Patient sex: M
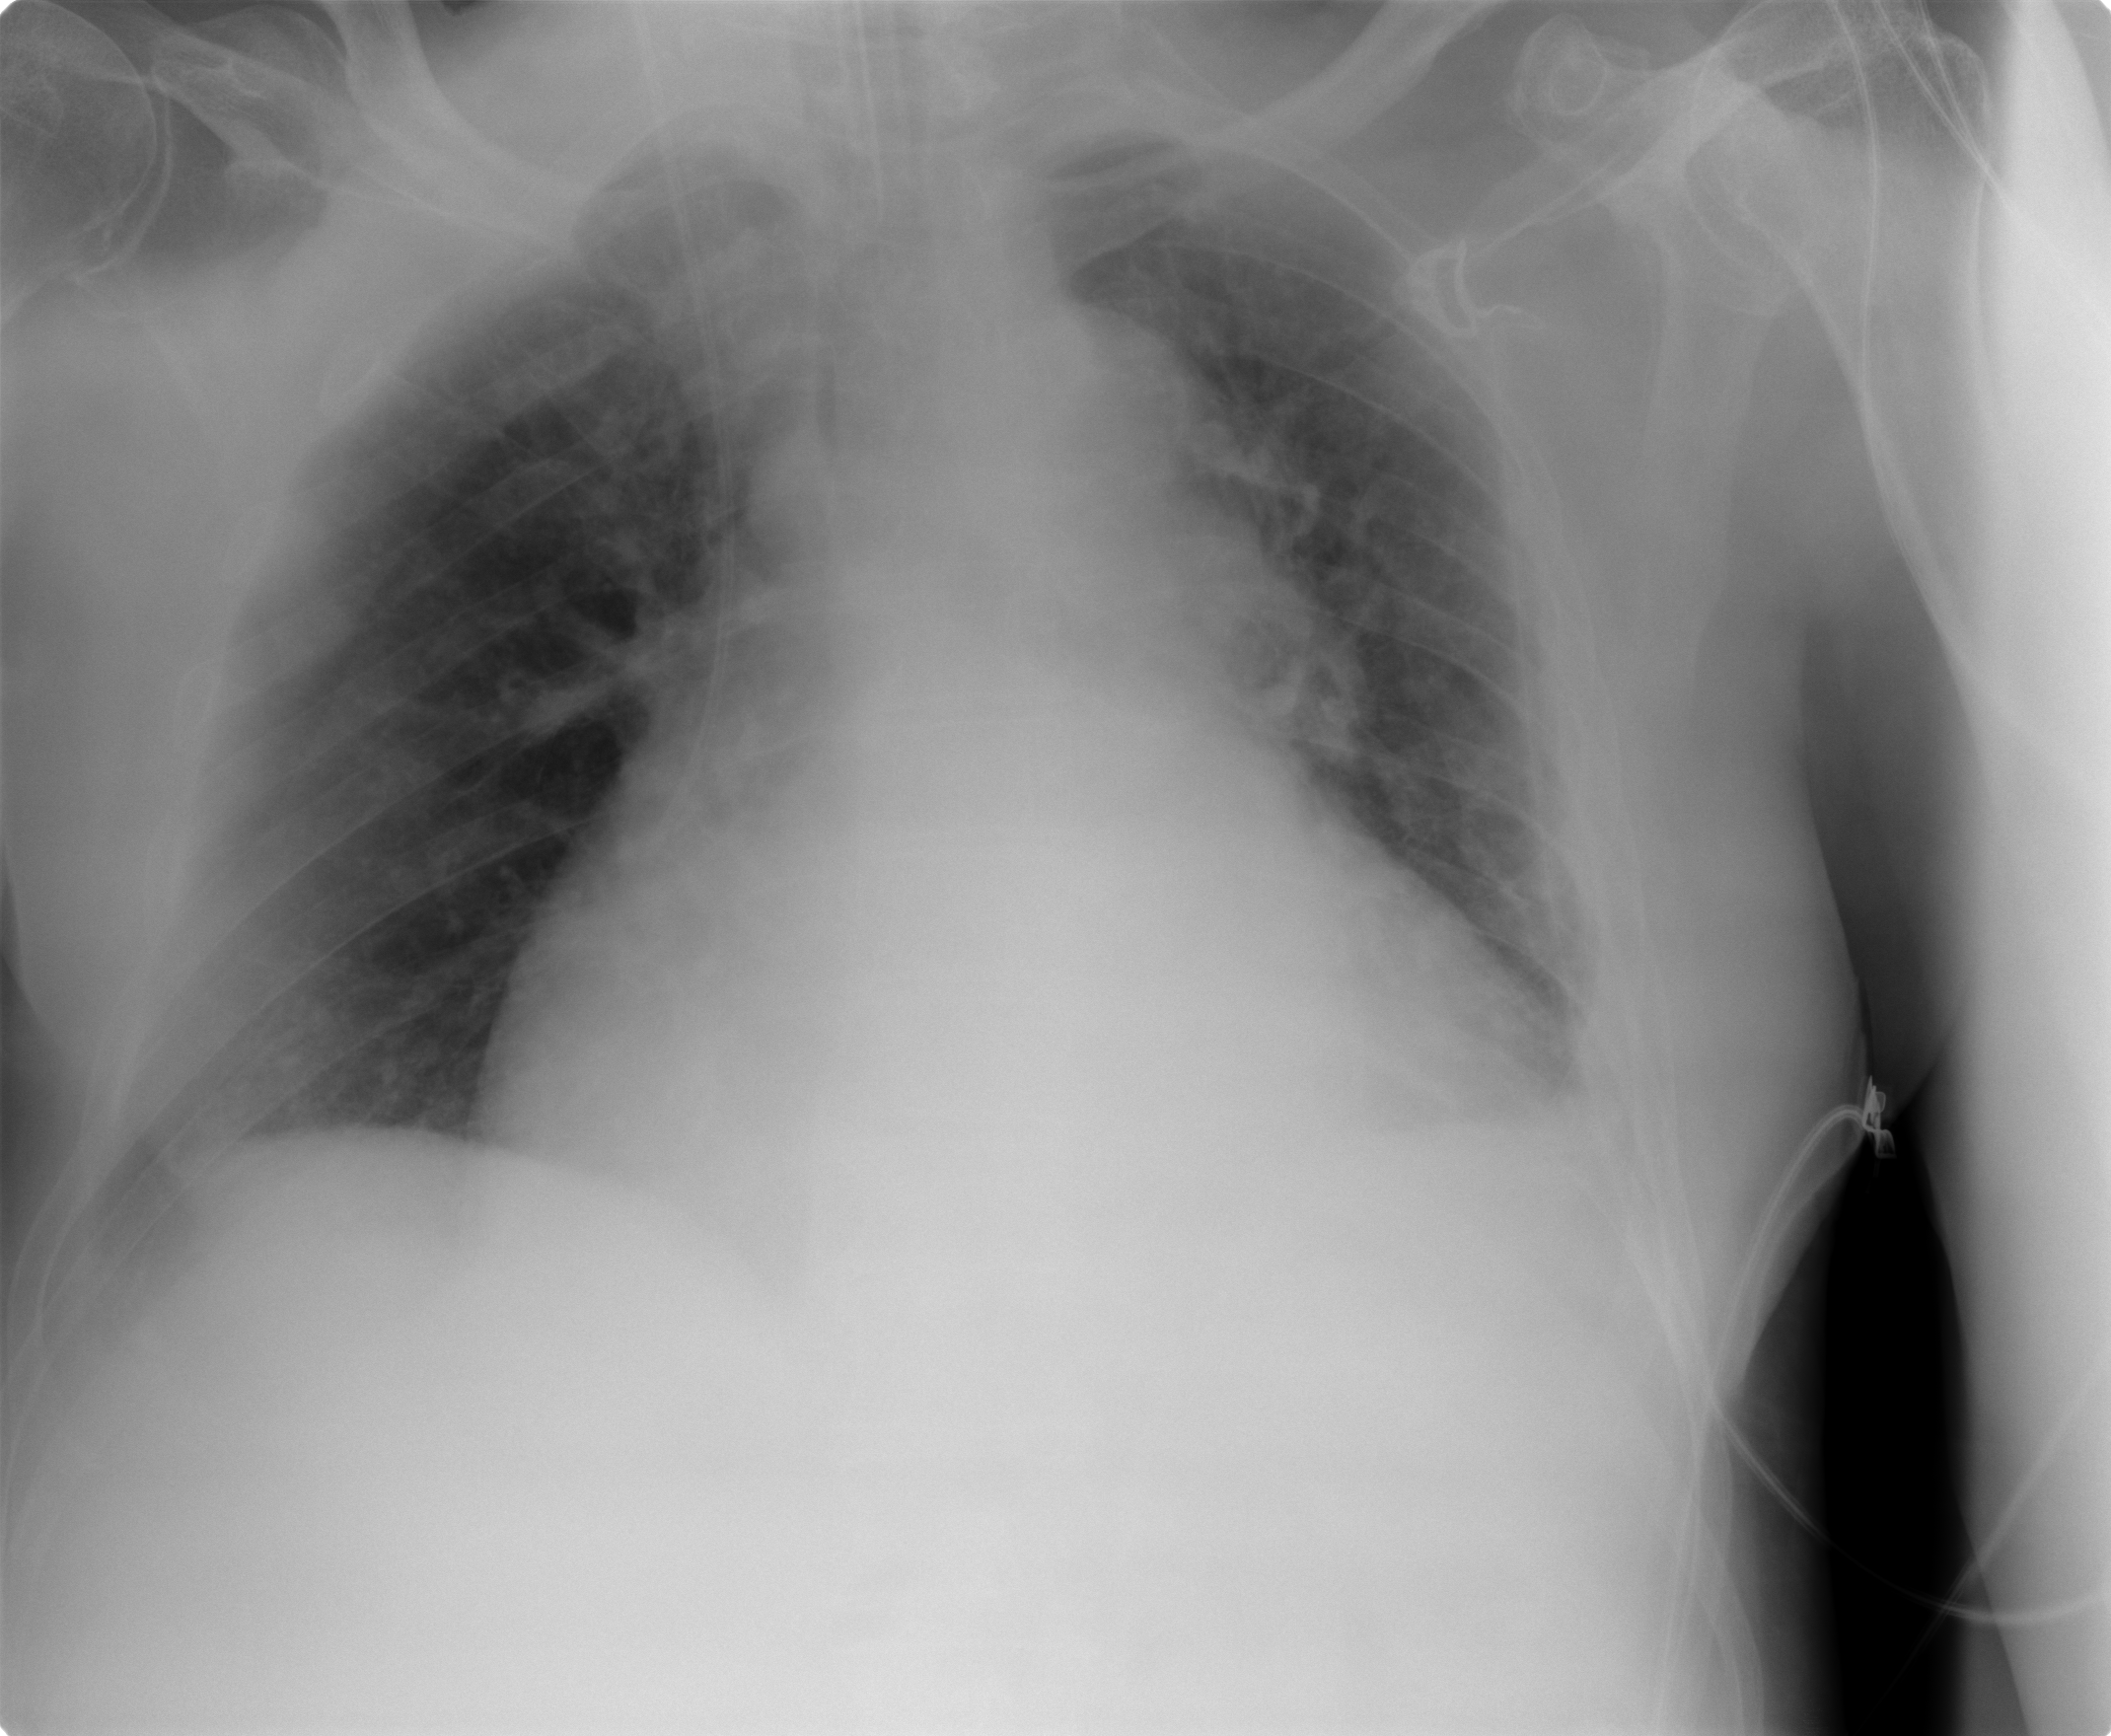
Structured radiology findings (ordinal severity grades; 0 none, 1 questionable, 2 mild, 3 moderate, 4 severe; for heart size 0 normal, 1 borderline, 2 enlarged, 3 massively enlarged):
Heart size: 2
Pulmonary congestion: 1
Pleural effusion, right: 0
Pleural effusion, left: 2
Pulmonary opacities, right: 0
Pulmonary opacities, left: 0
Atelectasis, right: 0
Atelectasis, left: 2